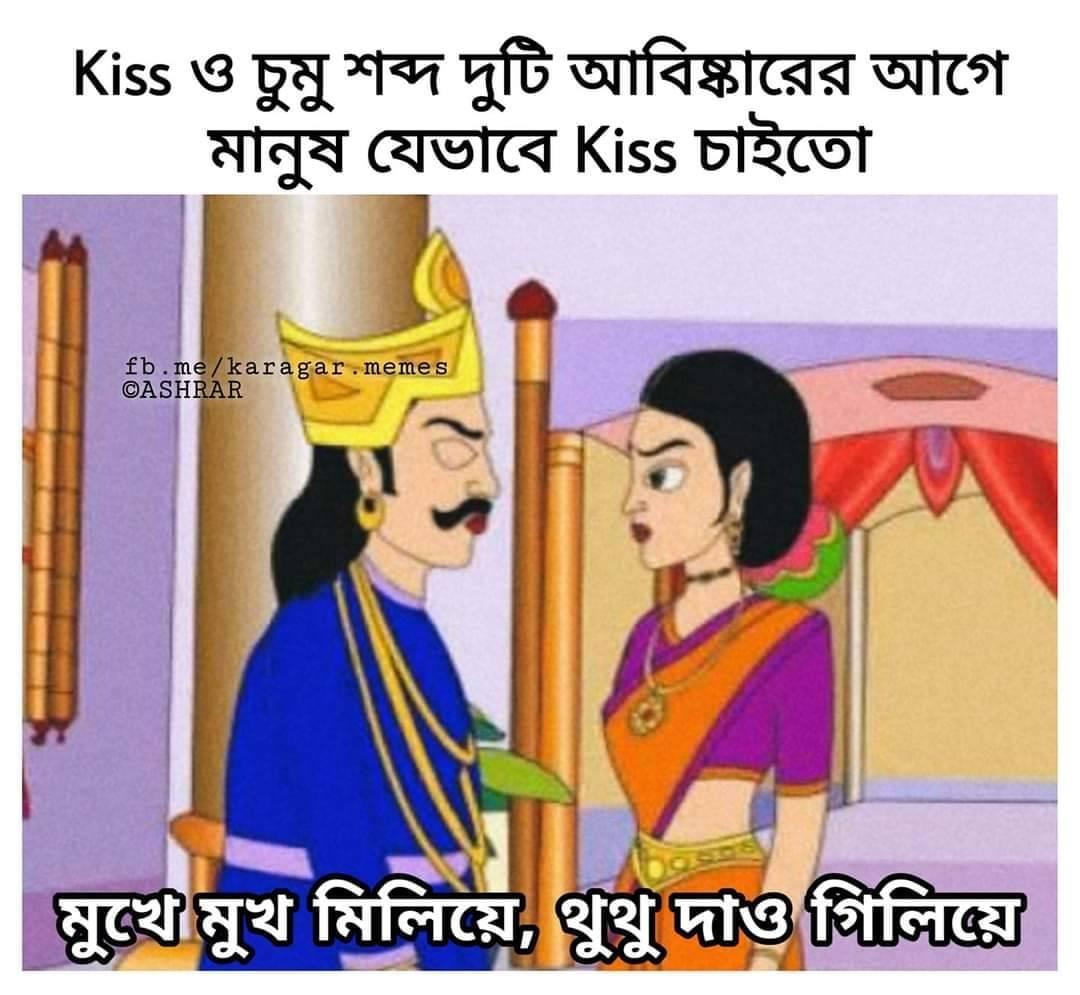
Caption: Kiss ও চুমু শব্দ দুটি আবিষ্কারের আগে মানুষ যেভাবে Kiss চাইতো    মুখে মুখ মিলিয়ে, থুথু দাও গিলিয়ে
Label: non-hate